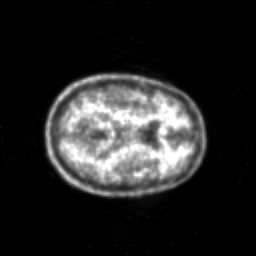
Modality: PET
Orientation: axial
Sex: male
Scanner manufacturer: siemens